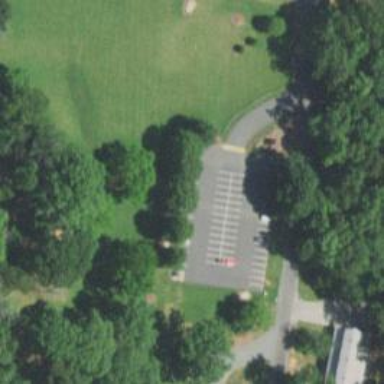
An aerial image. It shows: Disc golf hole.